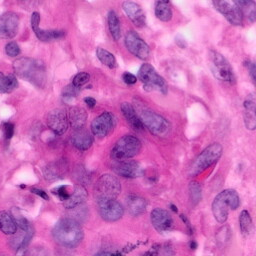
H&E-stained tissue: Pancreatic